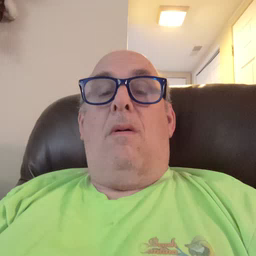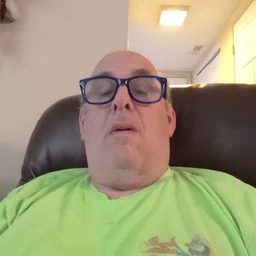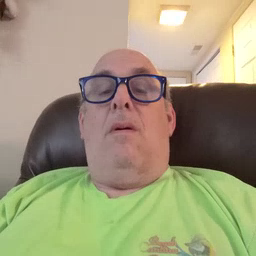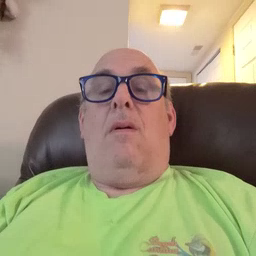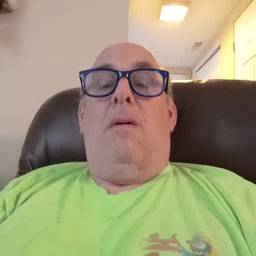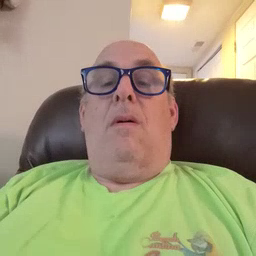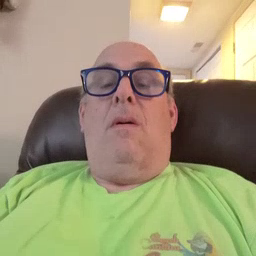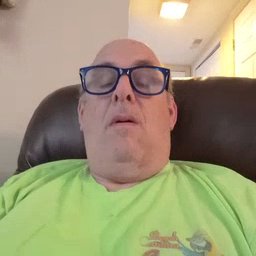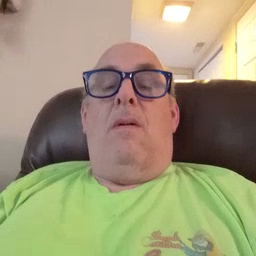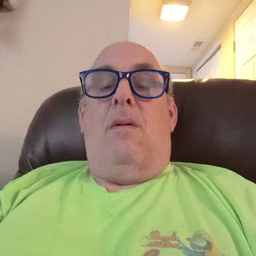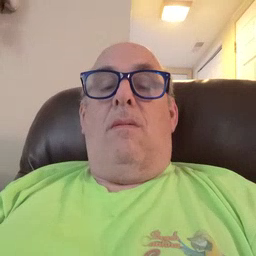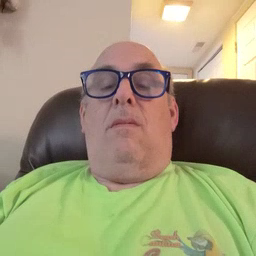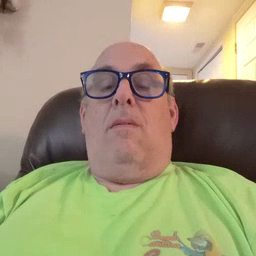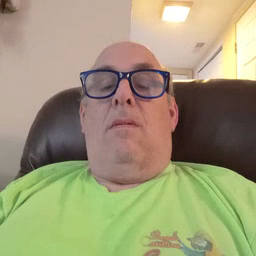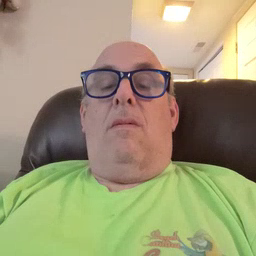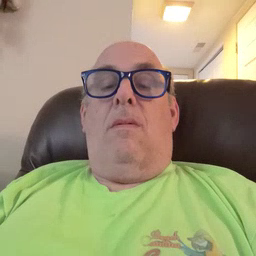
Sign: mitten